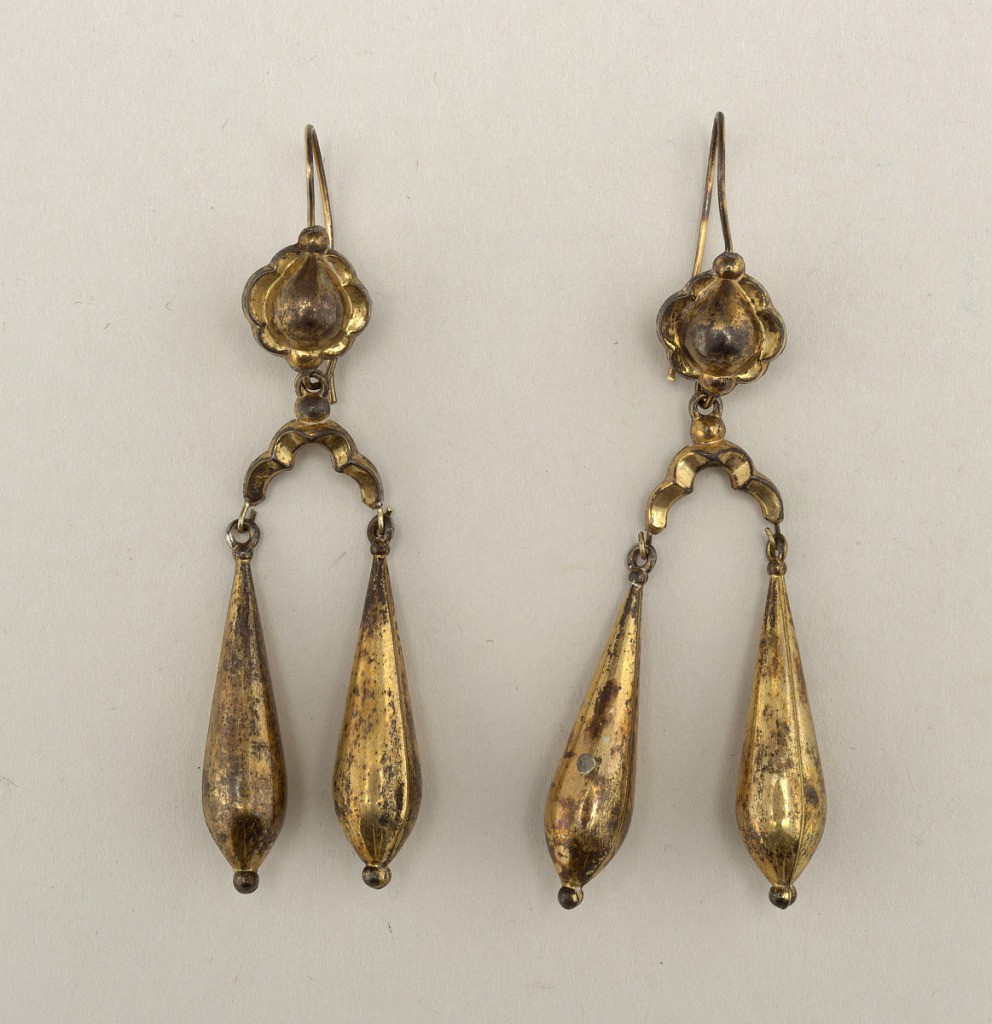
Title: Earring
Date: late 19th century
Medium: Pinchbeck (an alloy of brass and zinc)
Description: Each consists of two parts.  A) and B) are upper parts, faced with convex pear shape and scalloped edge; designed for pierced ears.